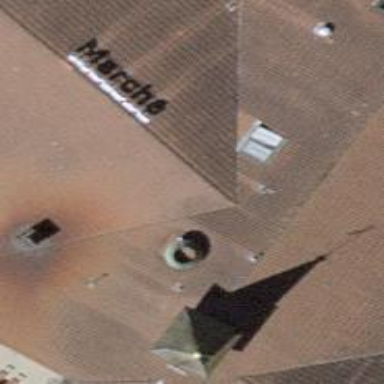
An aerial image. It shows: Restaurant.